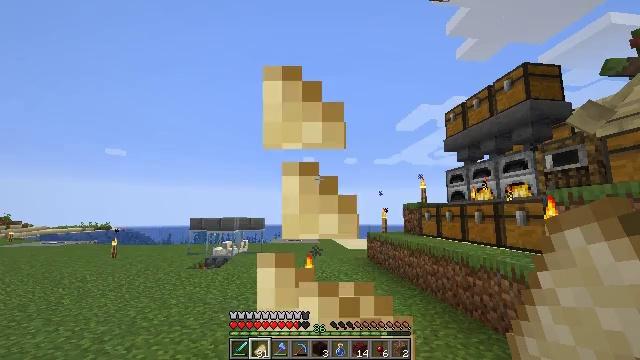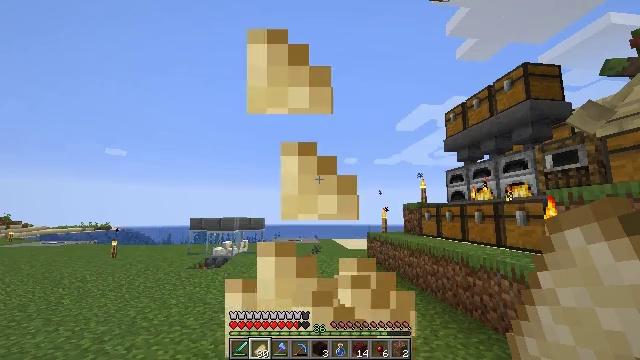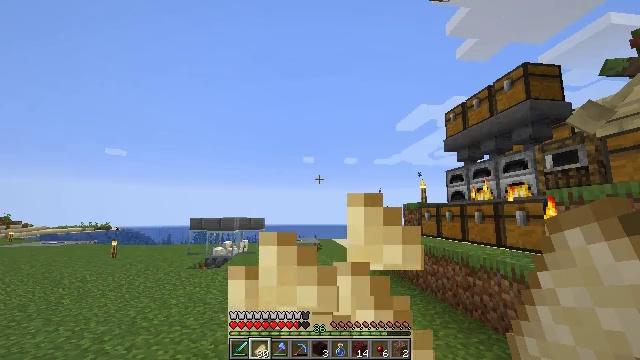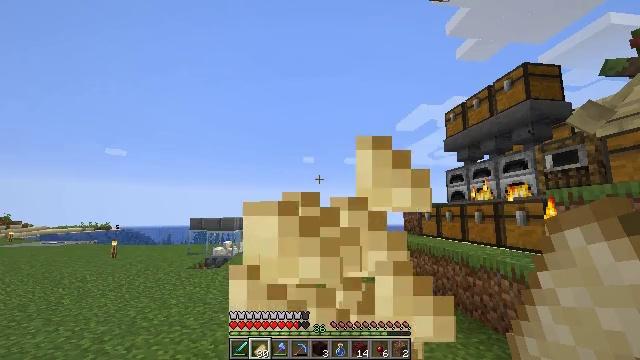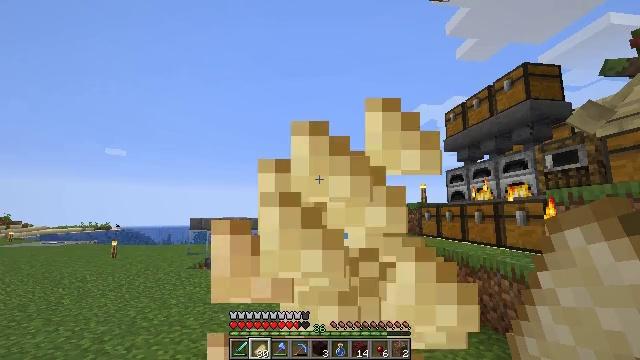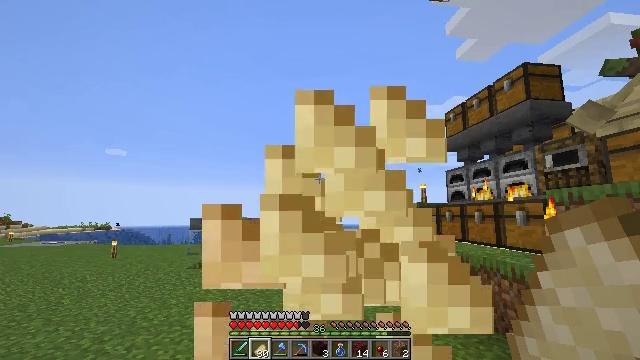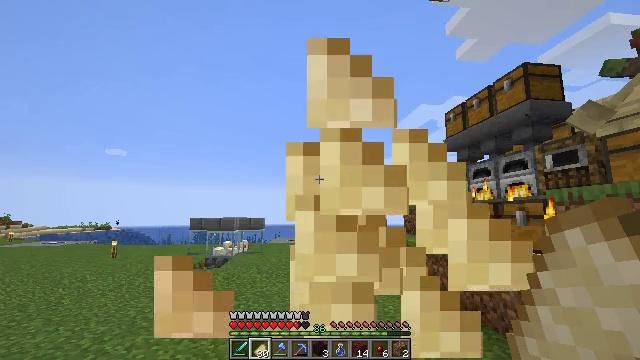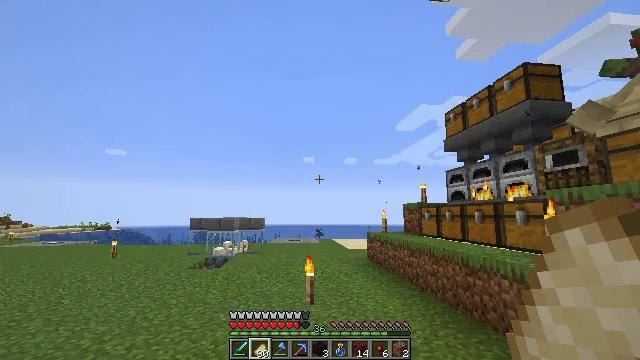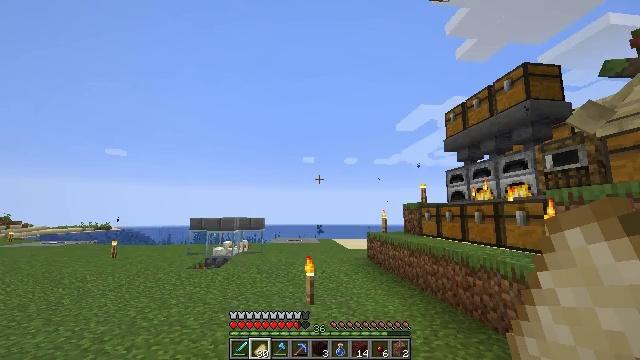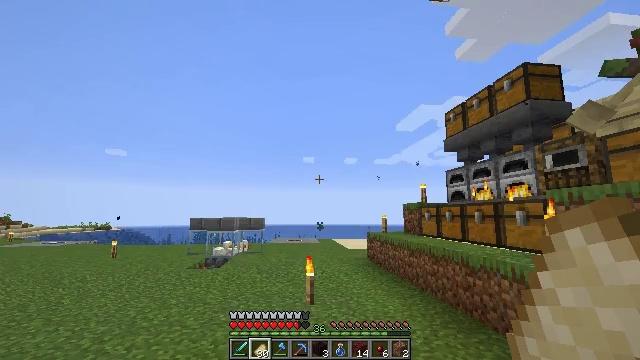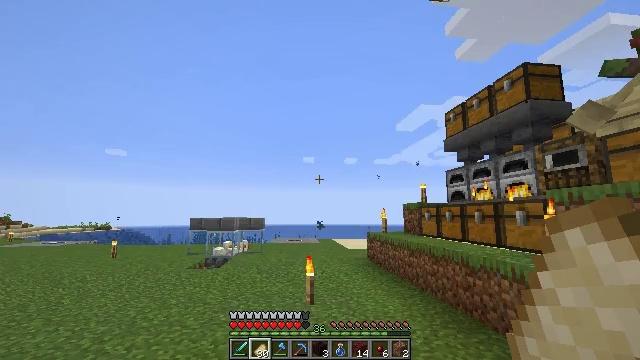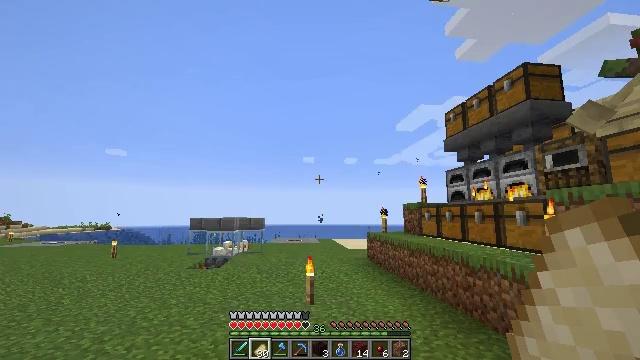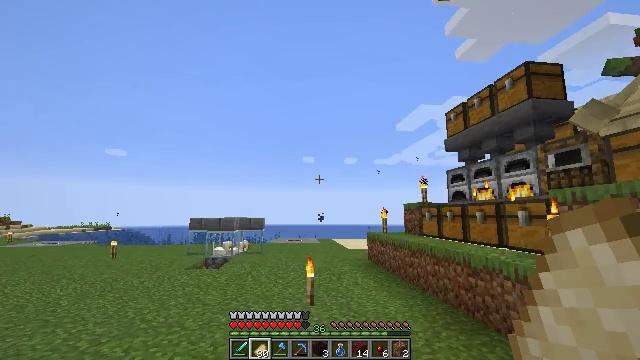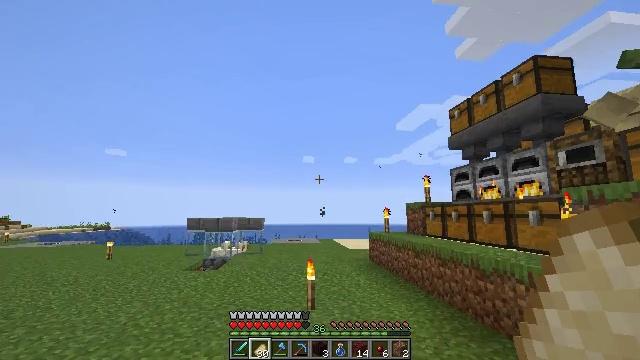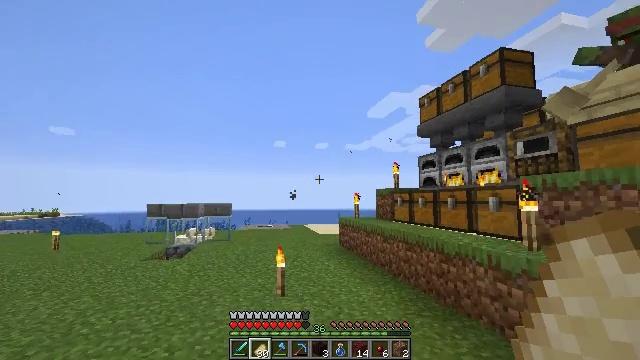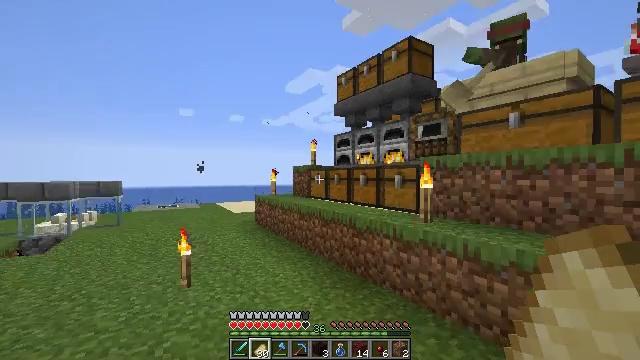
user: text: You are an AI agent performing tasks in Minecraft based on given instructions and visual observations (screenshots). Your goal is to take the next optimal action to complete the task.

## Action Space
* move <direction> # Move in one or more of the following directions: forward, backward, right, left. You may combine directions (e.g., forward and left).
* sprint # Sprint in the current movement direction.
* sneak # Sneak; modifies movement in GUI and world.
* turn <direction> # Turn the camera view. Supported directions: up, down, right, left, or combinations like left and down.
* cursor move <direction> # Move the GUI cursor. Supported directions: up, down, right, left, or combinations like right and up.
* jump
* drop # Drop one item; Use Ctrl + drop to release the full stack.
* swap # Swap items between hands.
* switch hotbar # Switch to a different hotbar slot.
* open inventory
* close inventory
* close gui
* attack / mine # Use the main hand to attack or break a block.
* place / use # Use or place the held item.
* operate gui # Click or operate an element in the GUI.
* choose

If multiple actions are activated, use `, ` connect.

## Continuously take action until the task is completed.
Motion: motion action
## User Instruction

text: Craft sugar in the crafting grid.
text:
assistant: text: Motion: use / place
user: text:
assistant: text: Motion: use / place
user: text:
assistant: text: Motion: use / place
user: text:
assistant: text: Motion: use / place
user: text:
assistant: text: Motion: use / place
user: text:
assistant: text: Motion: use / place
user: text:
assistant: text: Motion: use / place
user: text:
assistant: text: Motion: use / place
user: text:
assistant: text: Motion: use / place
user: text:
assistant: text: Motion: use / place
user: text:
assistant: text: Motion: use / place
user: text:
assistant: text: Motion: move forward, use / place
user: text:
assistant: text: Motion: move forward, use / place
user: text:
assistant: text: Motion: move forward, turn right and down, use / place
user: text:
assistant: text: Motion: move forward, turn right and down
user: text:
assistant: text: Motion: move forward, turn right and down
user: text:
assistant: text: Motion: move forward, sprint, turn right and down
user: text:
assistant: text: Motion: move forward, sprint, turn right
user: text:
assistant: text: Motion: move forward, sprint, turn right
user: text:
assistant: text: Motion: move forward, sprint, turn right
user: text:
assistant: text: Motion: move forward
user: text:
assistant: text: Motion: move forward
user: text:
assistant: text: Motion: move forward
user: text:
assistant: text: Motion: move forward
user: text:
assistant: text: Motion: move forward, jump
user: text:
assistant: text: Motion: move forward, turn right, jump
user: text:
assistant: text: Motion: move forward, turn right and down, jump
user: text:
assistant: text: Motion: move forward, turn right and down, jump
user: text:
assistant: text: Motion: move forward, turn right and down, jump
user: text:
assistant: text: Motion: move forward, turn right and down, jump